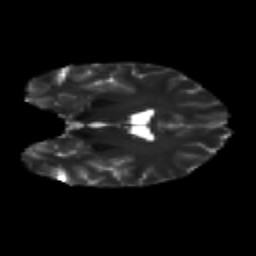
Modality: T2w
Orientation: coronal
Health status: healthy
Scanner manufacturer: philips
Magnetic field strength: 3 T
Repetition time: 9.75 s
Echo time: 0.092 s